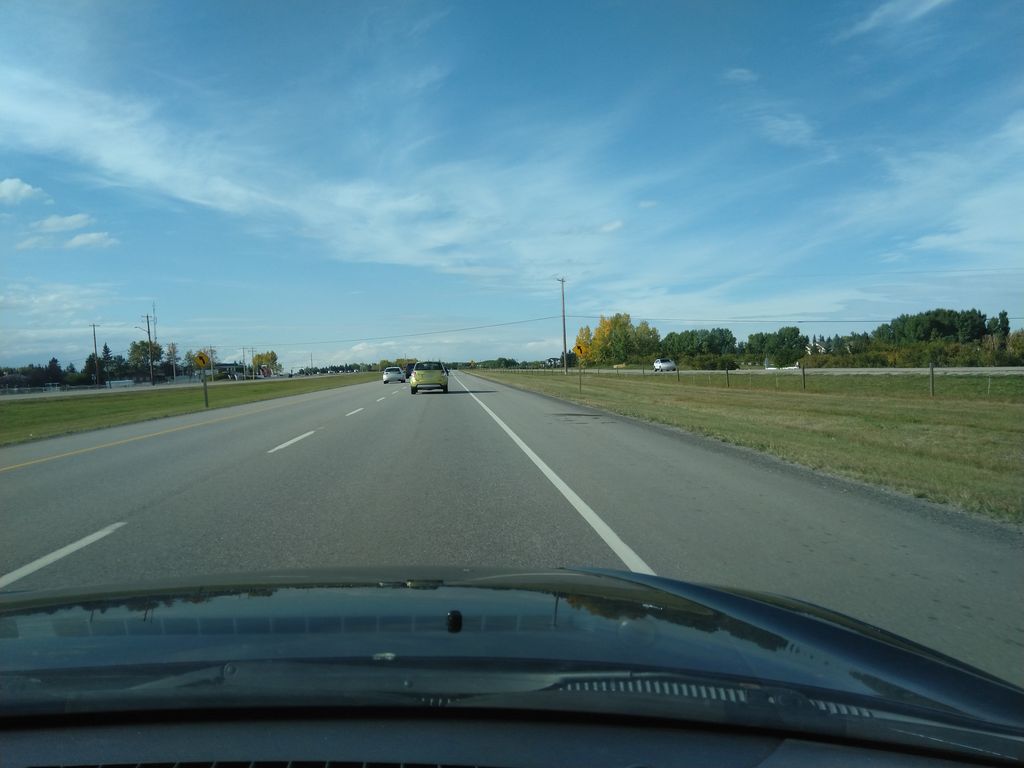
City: calgary